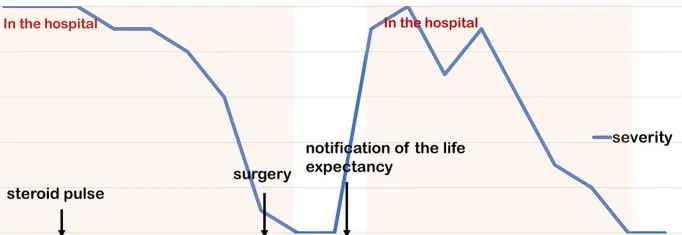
Timeline of the course of dissociative stupor and psychopharmacological treatment. The higher the point on the graph, the greater the stupor severity.
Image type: chart (chart)